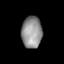
Tissue: lung
Cell type: Myeloid cells
Senescence score: 0.5819
Nuclear area (px): 633
Mean DAPI intensity: 145.491